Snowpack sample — Snodgrass Mountain, Crested Butte, Colorado (2/4/25, 12:06 PM MST)
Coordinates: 38.923, -106.968
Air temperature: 35 °F
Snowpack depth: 80 cm
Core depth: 50 cm
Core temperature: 30.2 °F
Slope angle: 14°, slope face: 78°
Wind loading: low
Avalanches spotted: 0
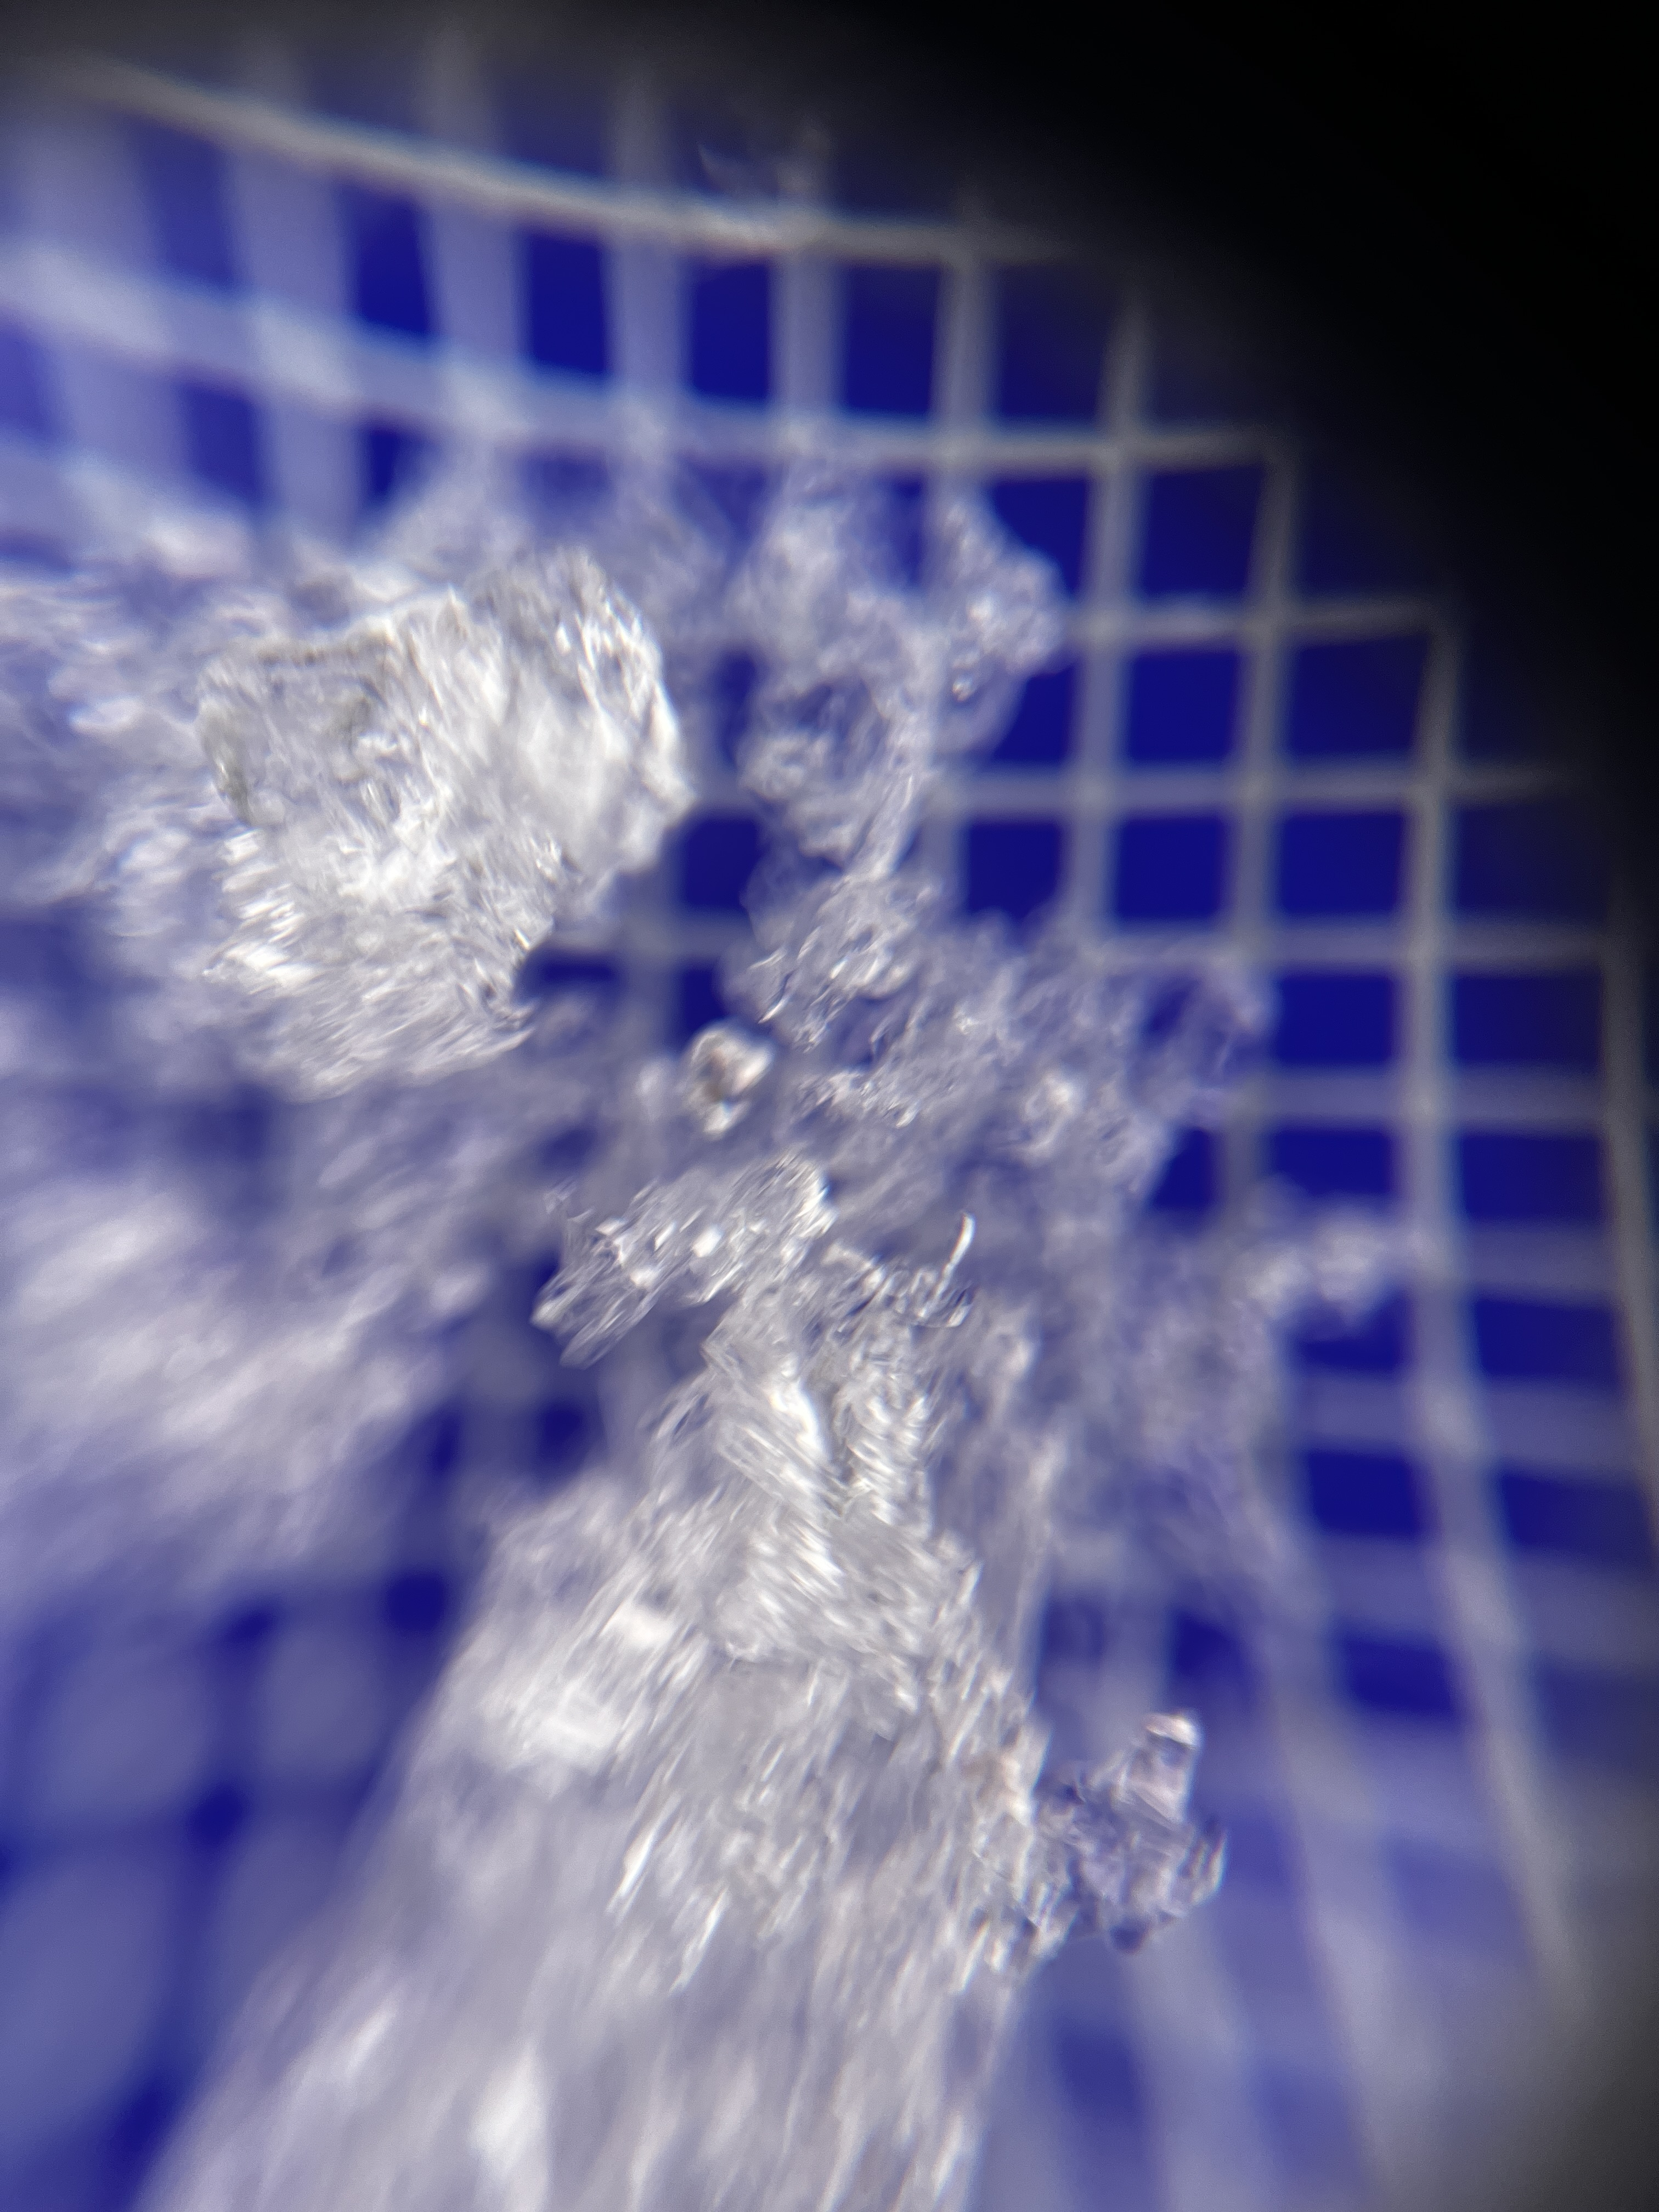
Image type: magnified_profile
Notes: No avalanches nearby, unusually warm weather for the last month reported by residents, Collected 25 yards from treeline